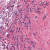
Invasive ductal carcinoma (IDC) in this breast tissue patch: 1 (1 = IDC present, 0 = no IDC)